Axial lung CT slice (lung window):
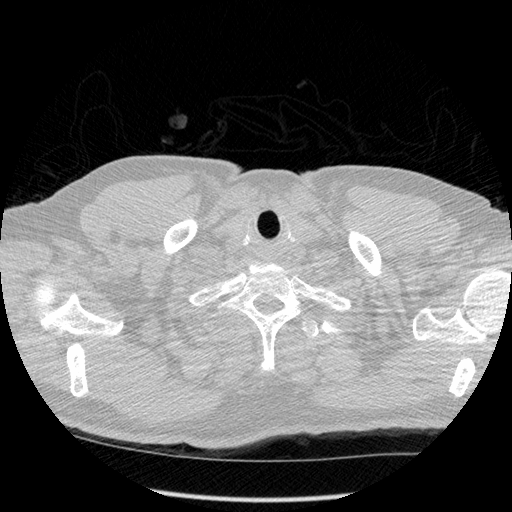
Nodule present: no